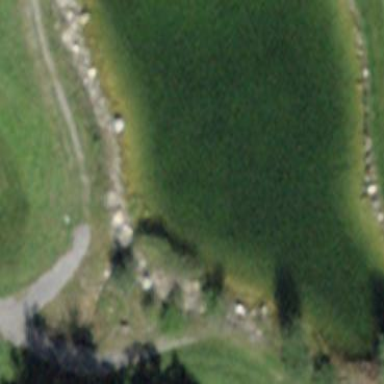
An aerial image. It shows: Lake serving as water hazard for golf course.